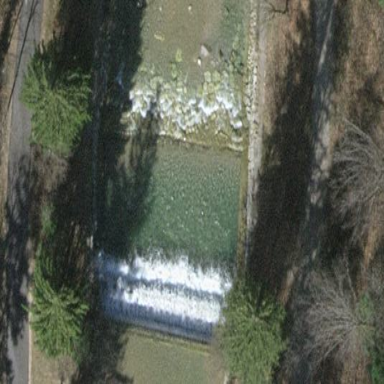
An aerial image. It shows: River providing perfect spot for swimming.